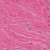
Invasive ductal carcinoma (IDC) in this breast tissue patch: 0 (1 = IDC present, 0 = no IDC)